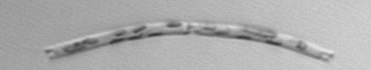
Label: Eucampia_morphytype1